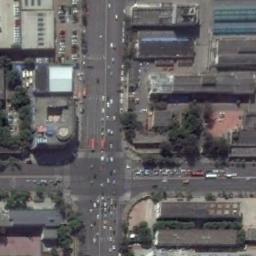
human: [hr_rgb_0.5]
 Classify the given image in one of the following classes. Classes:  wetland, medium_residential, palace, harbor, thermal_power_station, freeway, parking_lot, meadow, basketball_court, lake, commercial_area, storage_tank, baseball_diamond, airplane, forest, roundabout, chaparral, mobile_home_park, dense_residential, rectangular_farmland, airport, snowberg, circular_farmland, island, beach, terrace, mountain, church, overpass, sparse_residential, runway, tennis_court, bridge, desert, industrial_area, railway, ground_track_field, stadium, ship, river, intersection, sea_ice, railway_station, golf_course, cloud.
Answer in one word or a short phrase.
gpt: intersection